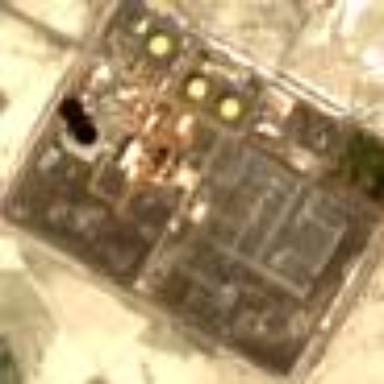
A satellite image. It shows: Industrial area with power plant.